Interaction volume radius: 10 \u00c5
Interaction volume height: 10 \u00c5
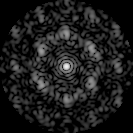
Disorder parameter: 0.6133